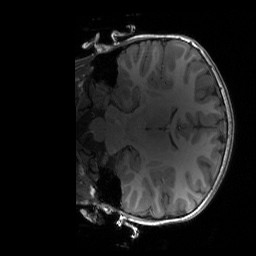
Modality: T1w
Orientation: coronal
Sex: female
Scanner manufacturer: siemens
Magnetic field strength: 3 T
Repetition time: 1.9 s
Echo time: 0.00243 s